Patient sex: F
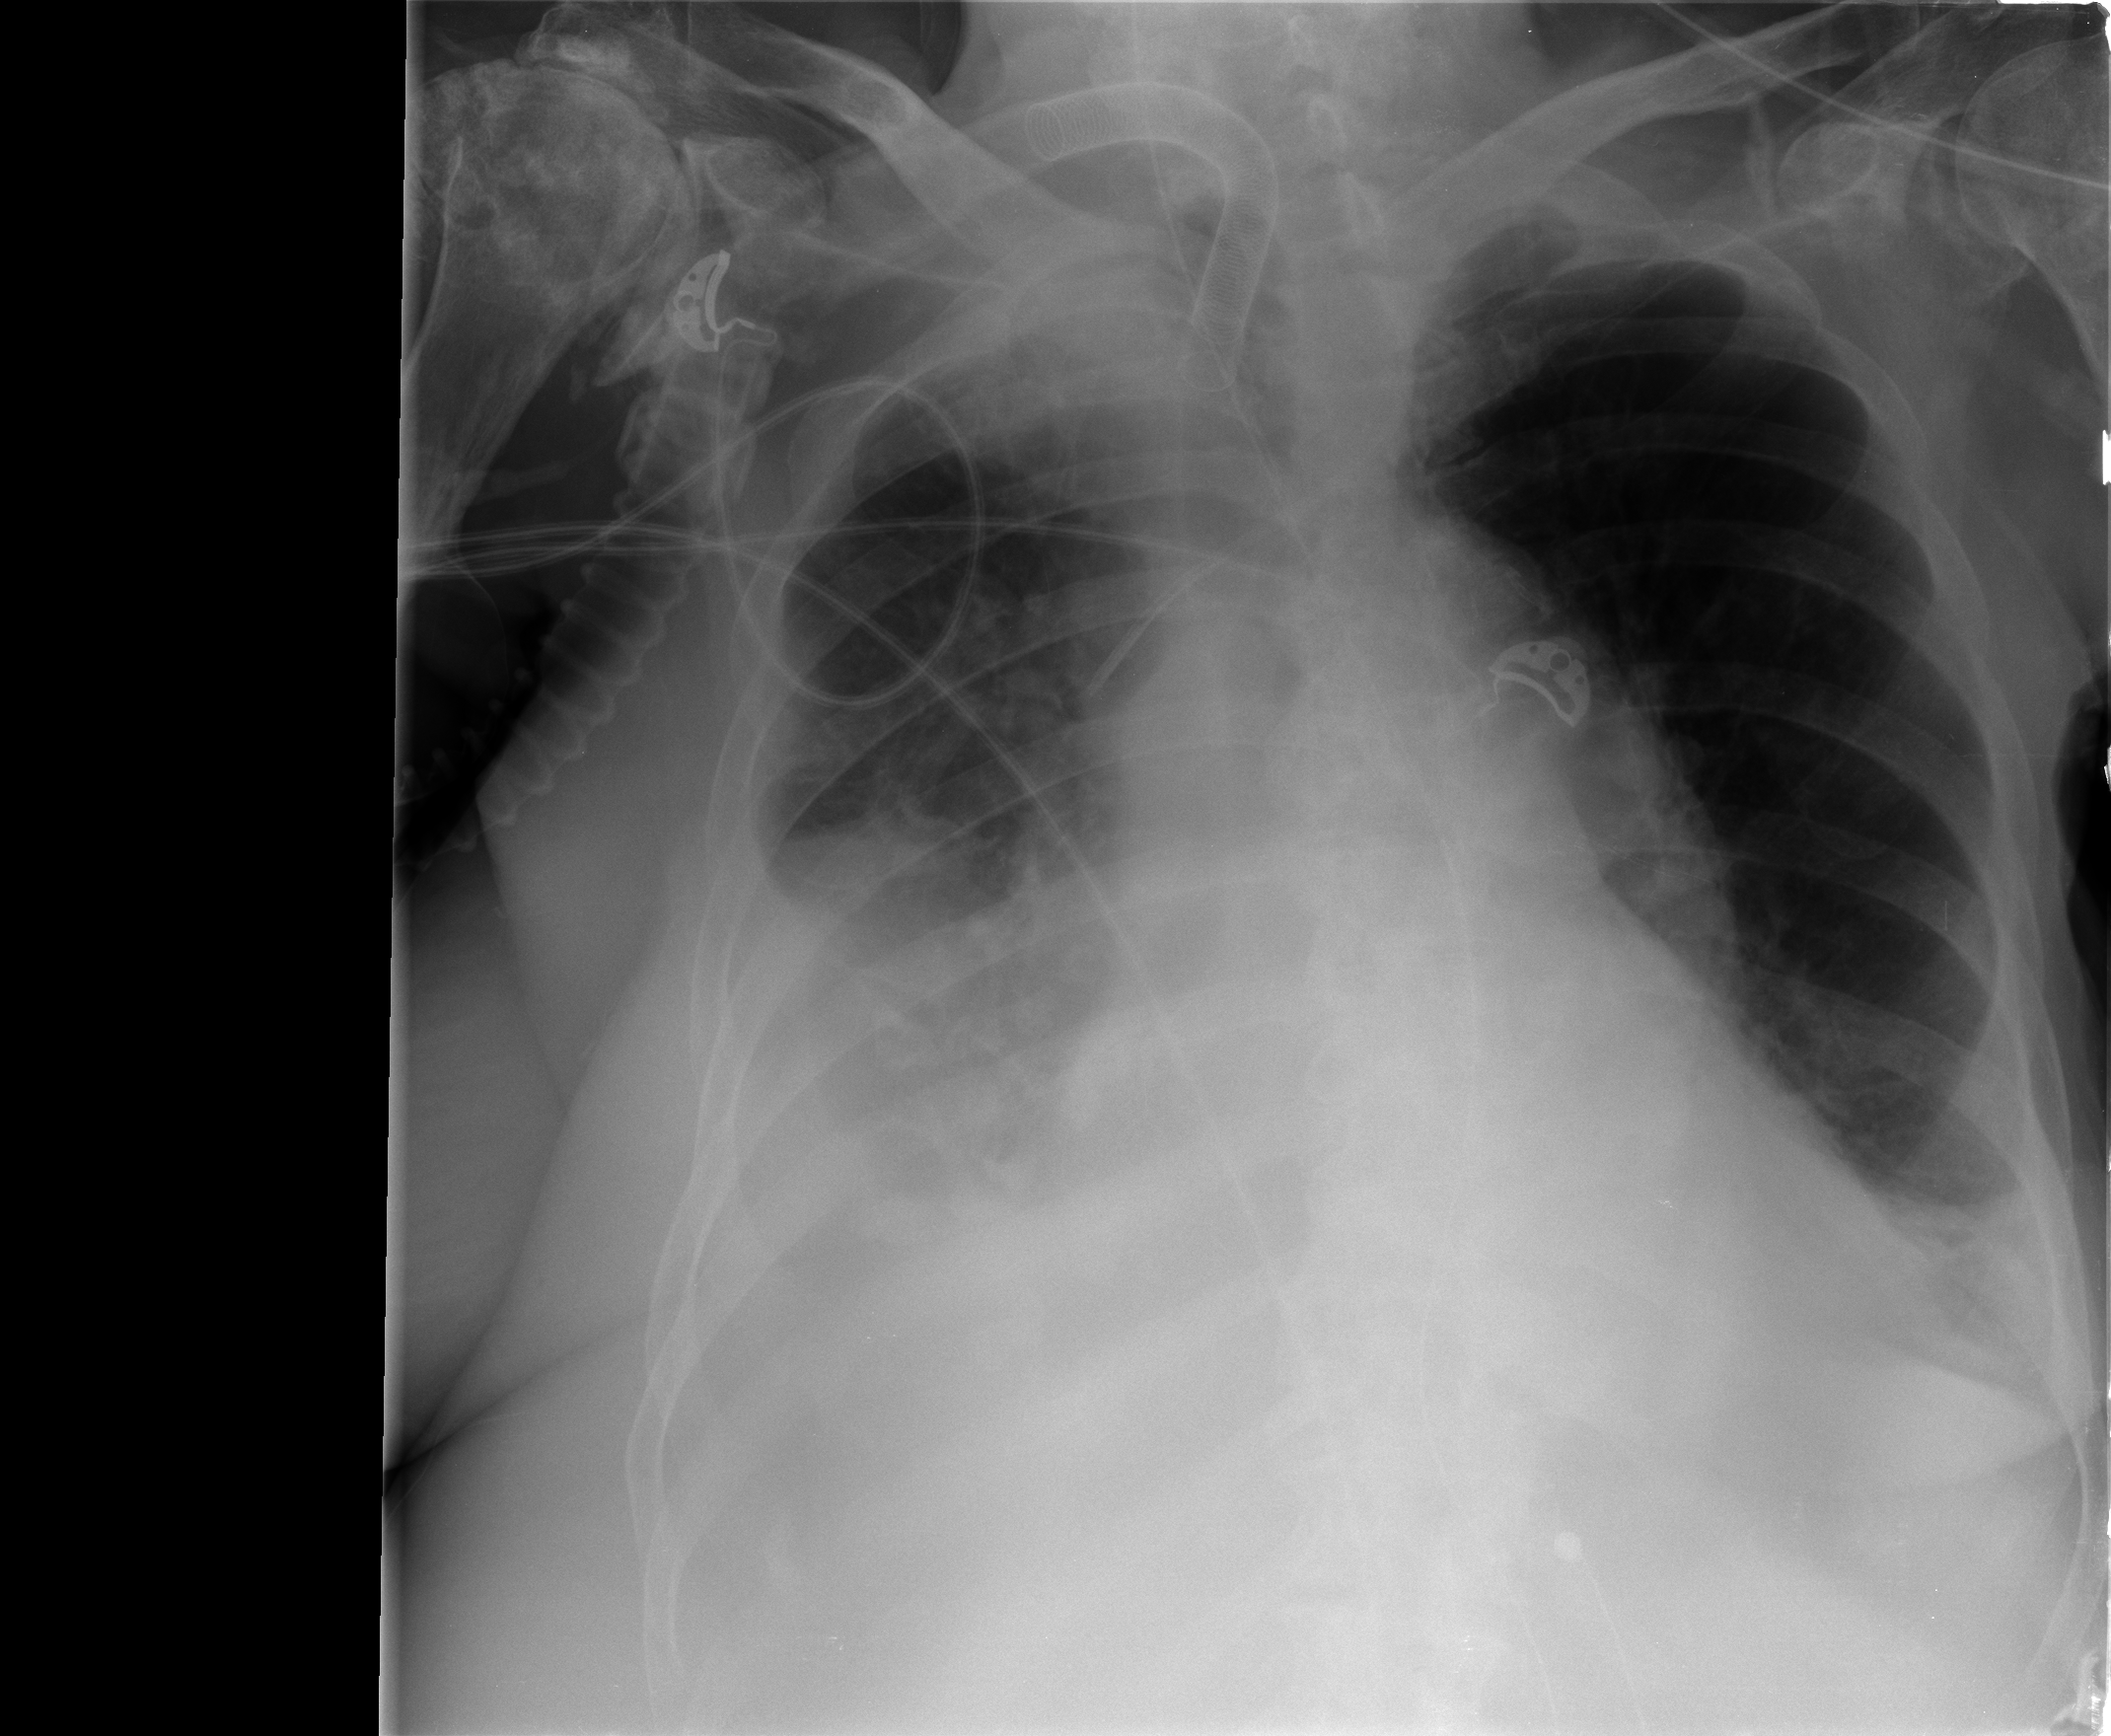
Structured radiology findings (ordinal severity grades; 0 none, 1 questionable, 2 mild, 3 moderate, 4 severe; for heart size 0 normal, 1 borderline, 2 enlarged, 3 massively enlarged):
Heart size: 2
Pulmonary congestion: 2
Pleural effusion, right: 3
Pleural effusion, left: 2
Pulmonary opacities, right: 2
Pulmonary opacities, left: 1
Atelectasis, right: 2
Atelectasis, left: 2